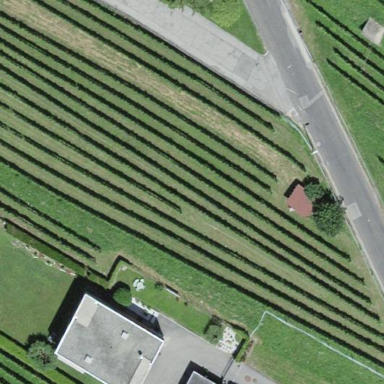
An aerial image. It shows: Vineyard with grape crops.